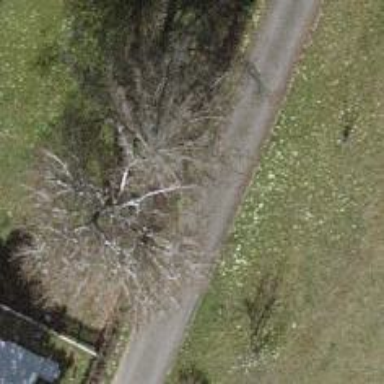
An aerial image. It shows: Deciduous broadleaved tree in garden.